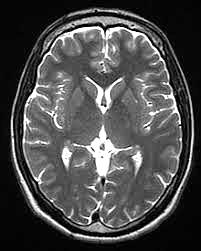
Label: notumor